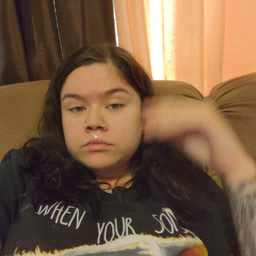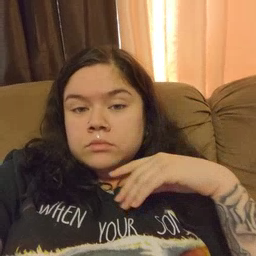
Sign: clean